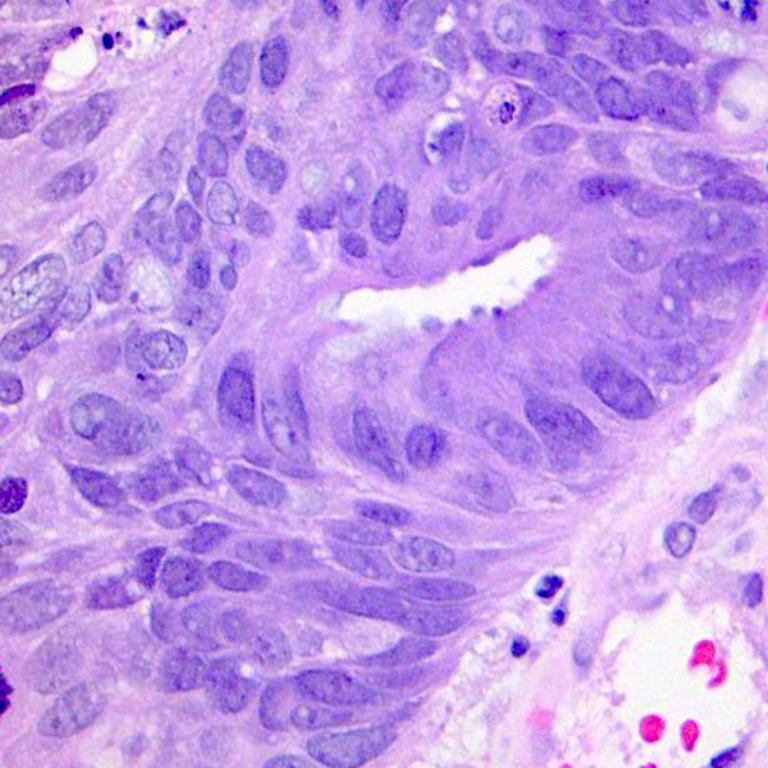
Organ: colon
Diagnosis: adenocarcinomas